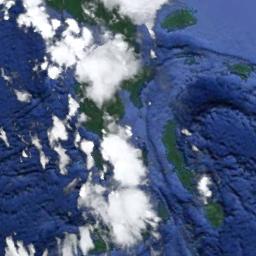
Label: cloud